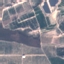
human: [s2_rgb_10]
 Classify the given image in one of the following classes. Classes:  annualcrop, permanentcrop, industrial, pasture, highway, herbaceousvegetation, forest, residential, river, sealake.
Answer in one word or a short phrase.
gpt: PermanentCrop